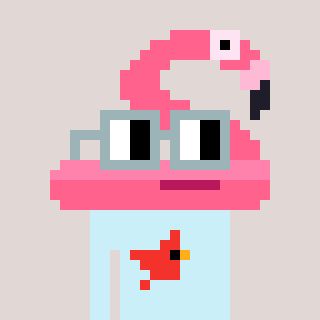
a pixel art character with square dark gray glasses, a flamingo-shaped head and a cold-colored body on a warm background